Question: I have a problem with special characters in my symfony program,
I usually save my pages with UTF-8 without BOM (I use notepad++)
for exemple this page is displayed correcly :
'''
je suis le
<h1>Ajouter un acteur</h1>
{% if message %}
<p>{{ message }}</p>
{% endif %}
<form action="" method="post" {{ form_enctype(form) }}>
{{ form_widget(form) }}
<input type="submit" />
</form>
<p><a href="{{ path('myapp_acteur_lister') }}">Retour a la liste des acteurs</a></p>
'''
this line 'je suis le' is displayed well
but when I execute a controller function which return a string , this string is not displayed well :
here is the function :
'''
public function editerAction($id = null)
{
$message='';
$em = $this->container->get('doctrine')->getEntityManager();
if (isset($id))
{
// modification d'un acteur existant : on recherche ses donnees
$acteur = $em->find('MyAppFilmothequeBundle:Acteur', $id);
if (!$acteur)
{
$message='Aucun acteur trouve';
}
}
else
{
// ajout d'un nouvel acteur
$acteur = new Acteur();
}
$form = $this->container->get('form.factory')->create(new ActeurForm(), $acteur);
$request = $this->container->get('request');
if ($request->getMethod() == 'POST')
{
$form->bindRequest($request);
if ($form->isValid())
{
$em->persist($acteur);
$em->flush();
if (isset($id))
{
$message='Acteur modifie avec succes !';
}
else
{
$message='Acteur ajoute avec succes !';
}
}
}
return $this->container->get('templating')->renderResponse(
'MyAppFilmothequeBundle:Acteur:editer.html.twig',
array(
'form' => $form->createView(),
'message' => $message,
));
}
'''
here is the capture of the page :

how can I achieve this?
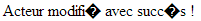
Answer: Make sure the controller php file is also saved use UTF-8.